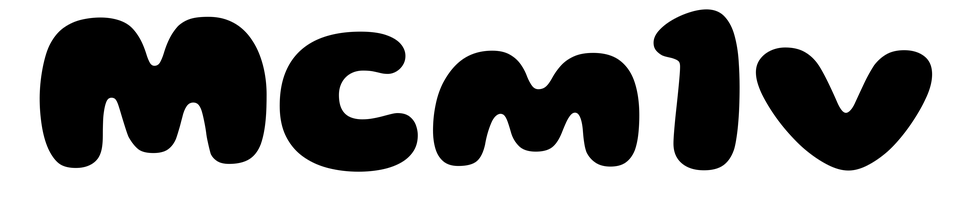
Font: Gluten_ExtraBold